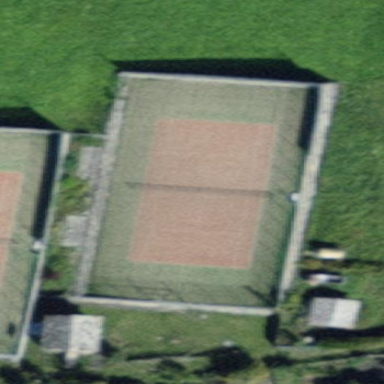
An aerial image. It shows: Tennis court on pitch.